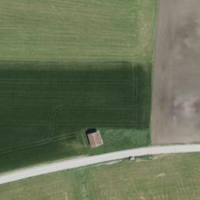
EUNIS habitat code: 52
Species observed at this site:
Corvus corone
Alcedo atthis
Aegithalos caudatus
Jynx torquilla
Sylvia atricapilla
Spinus spinus
Larus michahellis
Ardea alba
Erithacus rubecula
Phoenicurus ochruros
Phoenicurus phoenicurus
Cyanistes caeruleus
Riparia riparia
Sturnus vulgaris
Troglodytes troglodytes
Chloris chloris
Larus canus
Corvus frugilegus
Passer domesticus
Emberiza hortulana
Passer montanus
Turdus merula
Mareca strepera
Hirundo rustica
Milvus migrans
Milvus milvus
Phylloscopus trochilus
Motacilla alba
Certhia brachydactyla
Turdus philomelos
Fulica atra
Emberiza citrinella
Anthus spinoletta
Dendrocopos major
Prunella modularis
Buteo buteo
Anthus pratensis
Chroicocephalus ridibundus
Phylloscopus collybita
Alauda arvensis
Pica pica
Columba livia
Saxicola rubicola
Falco tinnunculus
Picus viridis
Motacilla cinerea
Anas platyrhynchos
Linaria cannabina
Ciconia ciconia
Fringilla coelebs
Lanius collurio
Carduelis carduelis
Columba palumbus
Phalacrocorax carbo
Fringilla montifringilla
Egretta garzetta
Parus major
Anser anser
Accipiter nisus